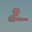
Label: 2